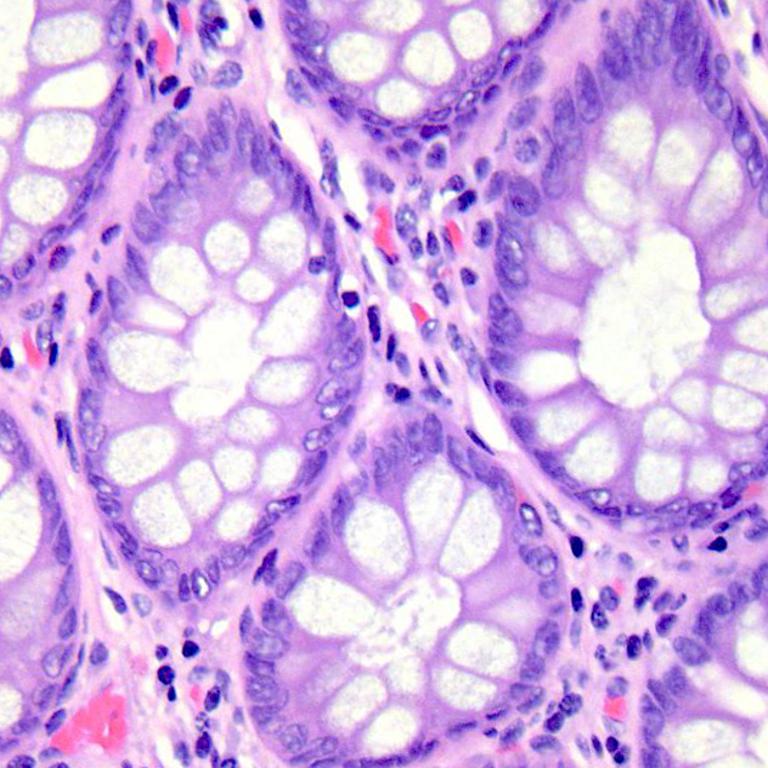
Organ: colon
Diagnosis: benign